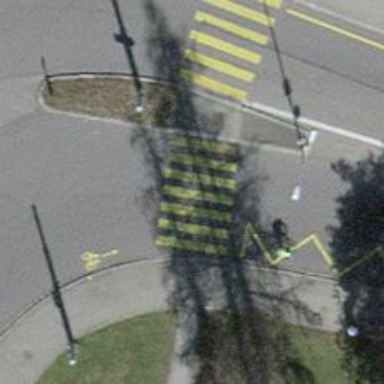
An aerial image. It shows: Footway with asphalt surface and zebra crossing.